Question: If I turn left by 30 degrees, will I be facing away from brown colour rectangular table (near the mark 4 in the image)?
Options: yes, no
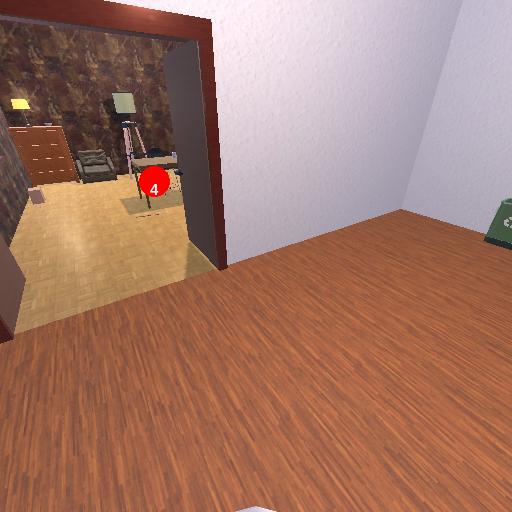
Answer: yes